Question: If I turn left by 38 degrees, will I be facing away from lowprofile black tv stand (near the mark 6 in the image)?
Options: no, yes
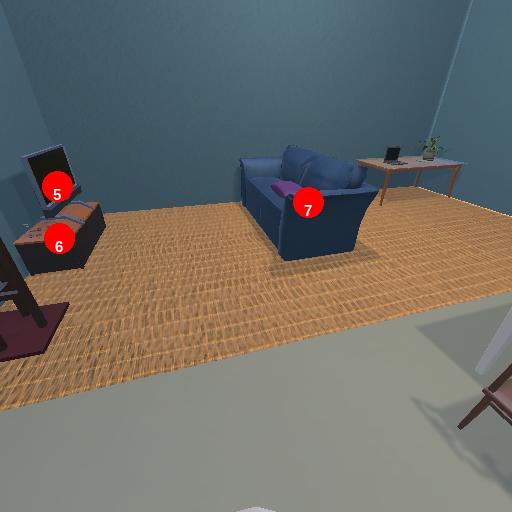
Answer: no